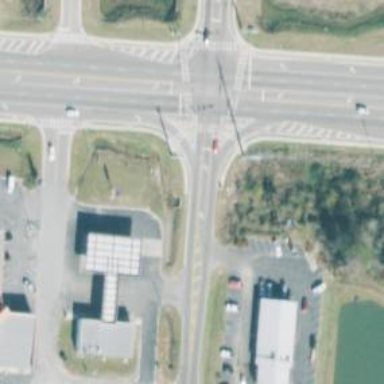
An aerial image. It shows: Marked road crossing.